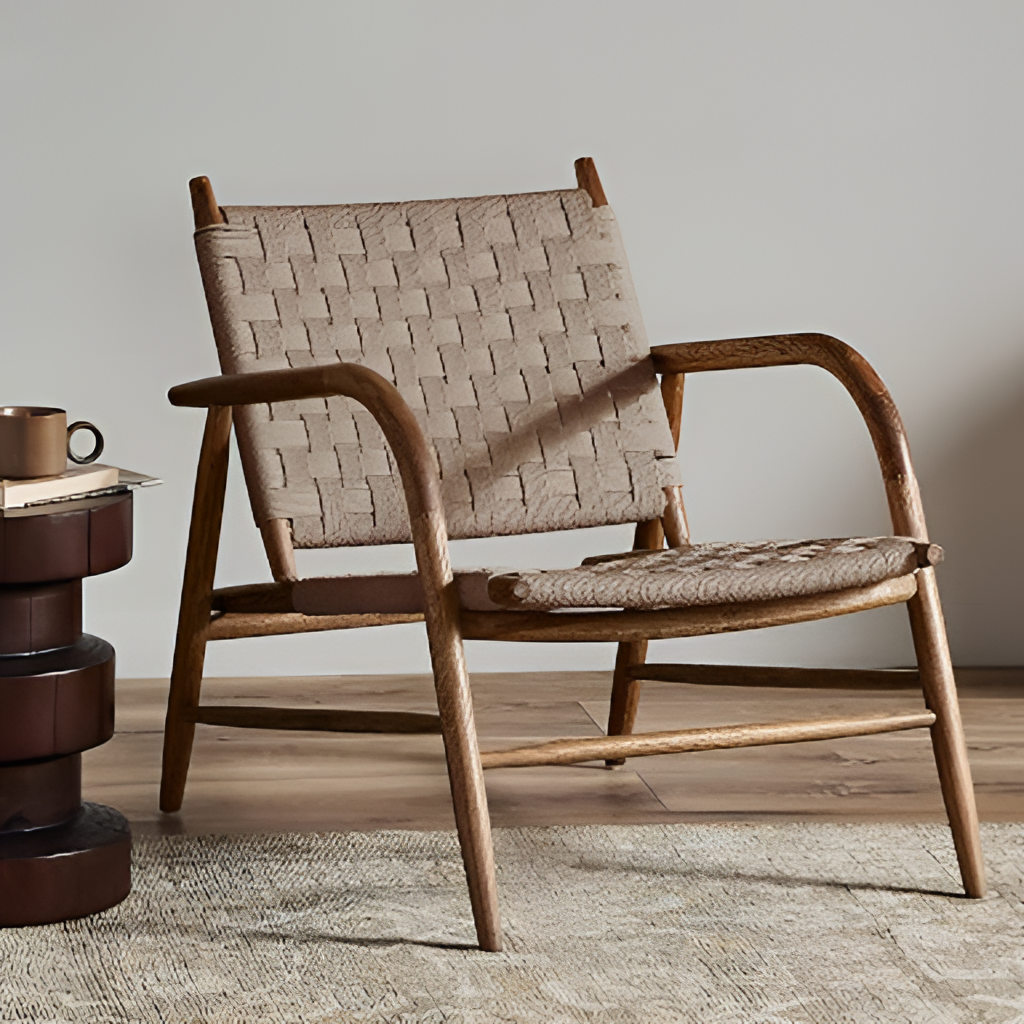
living room, beige woven fabric chair, wood flooring, with plank pattern, beige paint wallpaper, with solid pattern, mid-century modern